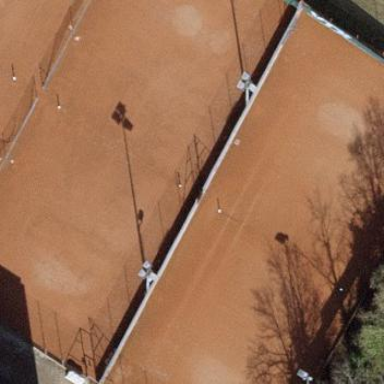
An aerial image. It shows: Tennis pitch with clay surface for leisure sports.